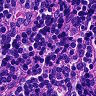
Metastatic tissue present: no